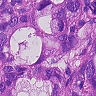
Metastatic tissue present: yes